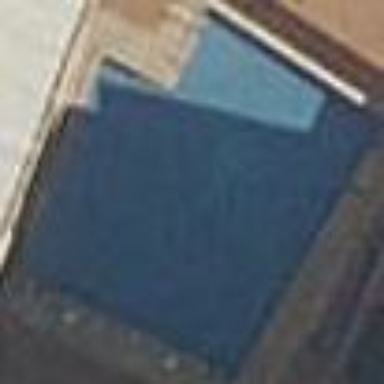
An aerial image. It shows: Swimming pool located in leisure land.